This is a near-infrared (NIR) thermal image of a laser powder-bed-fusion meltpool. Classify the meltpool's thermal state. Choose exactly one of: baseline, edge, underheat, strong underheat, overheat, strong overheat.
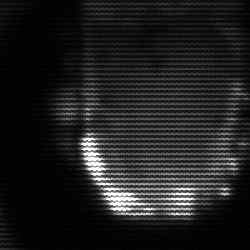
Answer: baseline